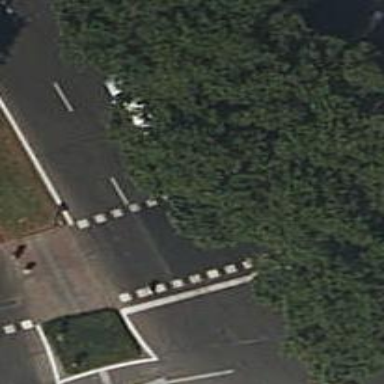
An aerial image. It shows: Crossing with traffic signals.